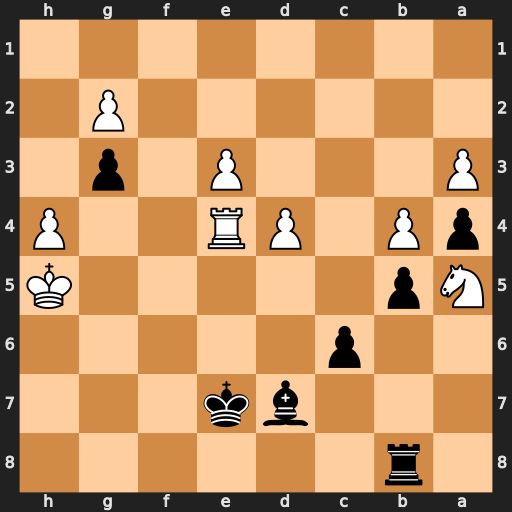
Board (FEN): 1r6/3bk3/2p5/Np5K/pP1PR2P/P3P1p1/6P1/8
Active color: b
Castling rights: -
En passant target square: -
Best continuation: Kf6 Rf4+ Bf5 Rxf5+ Kxf5